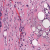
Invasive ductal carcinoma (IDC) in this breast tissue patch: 1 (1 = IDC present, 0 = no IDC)